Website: lowes
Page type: billing-address
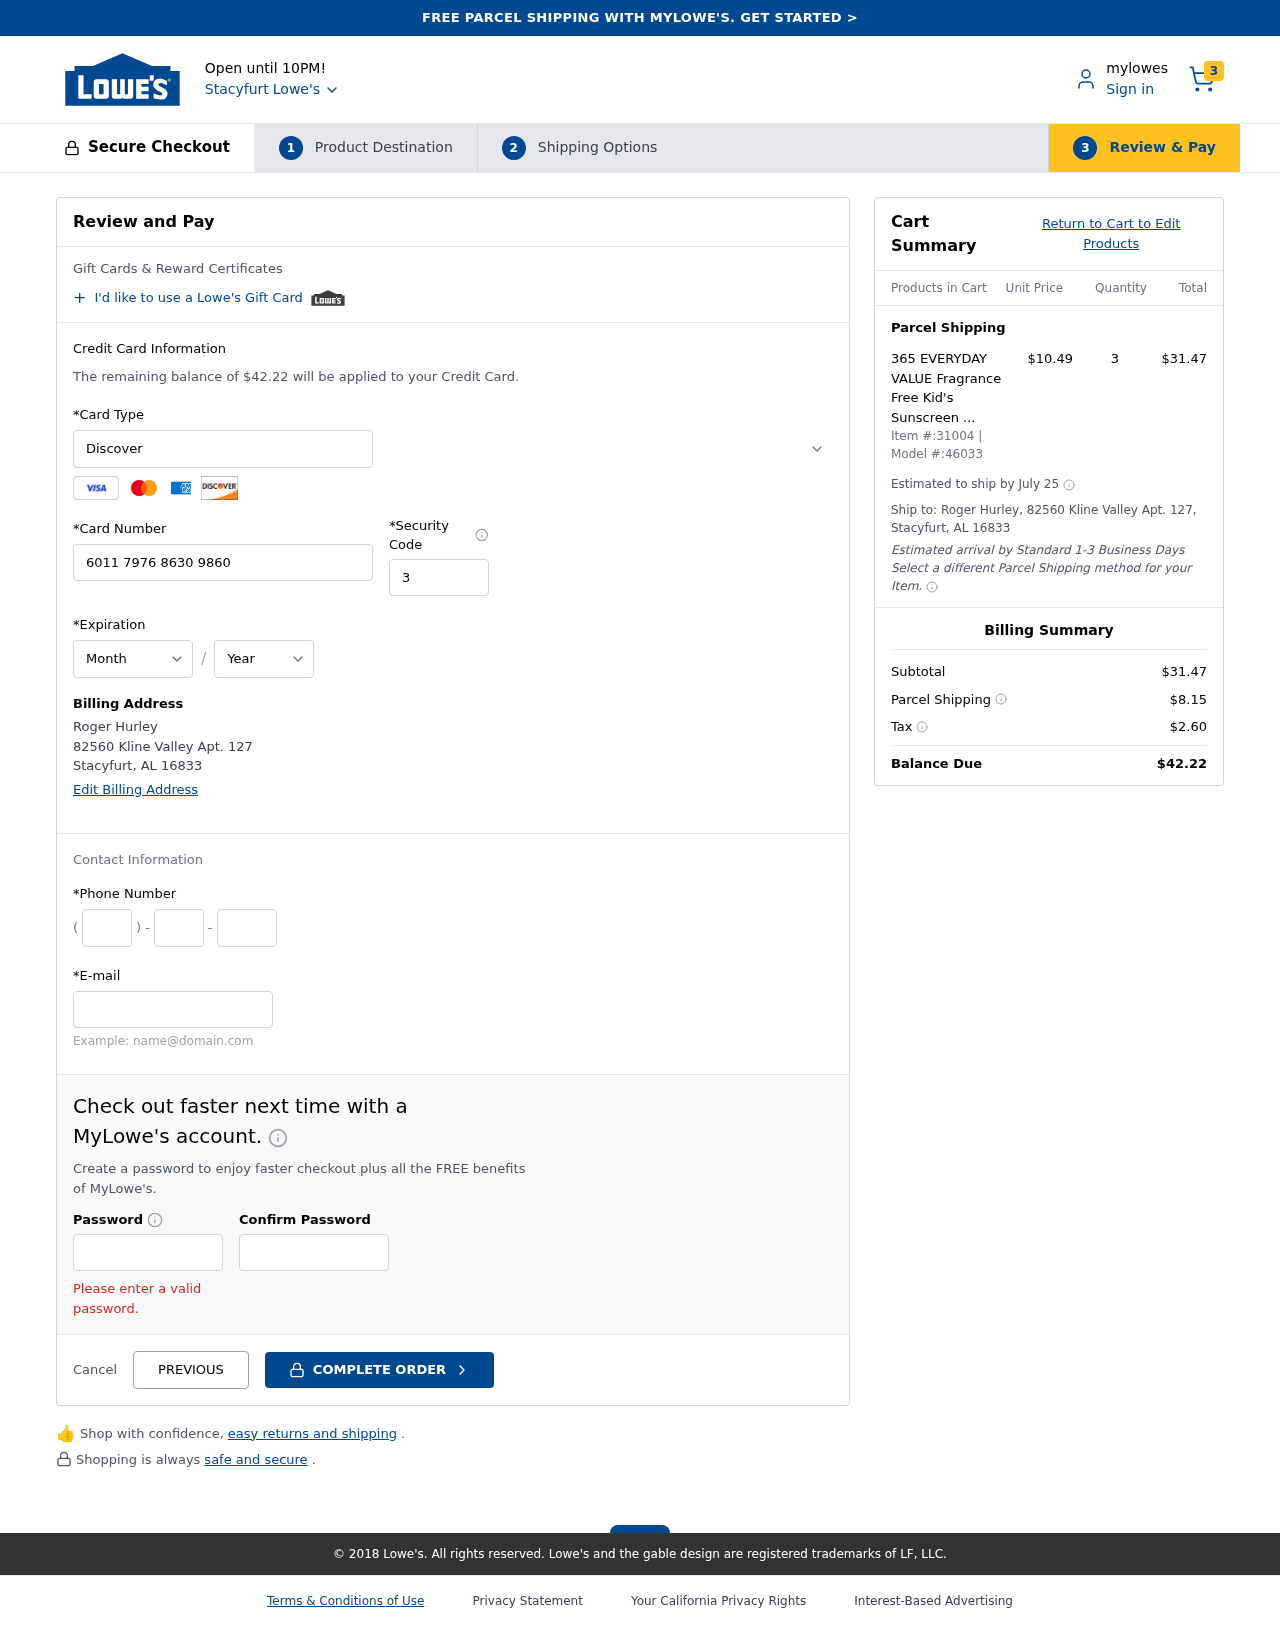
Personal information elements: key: PII_CARD_CVV
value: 397
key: PII_CARD_EXPIRY_MONTH
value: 04
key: PII_CARD_EXPIRY_YEAR
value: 29
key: PII_CARD_NUMBER
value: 6011 7976 8630 9860
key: PII_CARD_TYPE
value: Discover
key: PII_CITY
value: Stacyfurt
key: PII_CITY_STATE_ZIP
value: Stacyfurt, AL 16833
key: PII_EMAIL
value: roger_hurley@yahoo.com
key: PII_FULLNAME
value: Roger Hurley
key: PII_PHONE_AREA
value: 477
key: PII_PHONE_PREFIX
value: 513
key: PII_PHONE_SUFFIX
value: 4160
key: PII_STREET
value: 82560 Kline Valley Apt. 127
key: PII_FULLNAME2
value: Roger Hurley
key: PII_STREET2
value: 82560 Kline Valley Apt. 127
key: PII_CITY_STATE_ZIP2
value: Stacyfurt, AL 16833
Product elements: key: PRODUCT1_NAME
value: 365 EVERYDAY VALUE Fragrance Free Kid's Sunscreen SPF 50, 5.3 OZ
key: PRODUCT1_PRICE
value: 10.49
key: PRODUCT1_QUANTITY
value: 3
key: PRODUCT_ITEM_NUMBER
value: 31004
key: PRODUCT_MODEL_NUMBER
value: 46033
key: PRODUCT1_LINE_TOTAL
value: $31.47
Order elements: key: ORDER_NUM_ITEMS
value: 3
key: ORDER_TOTAL
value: $42.22
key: ORDER_SHIPPING_DATE
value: July 25
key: ORDER_SUBTOTAL
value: $31.47
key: ORDER_SHIPPING_COST
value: $8.15
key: ORDER_TAX
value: $2.60